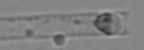
Label: Dactyliosolen_blavyanus